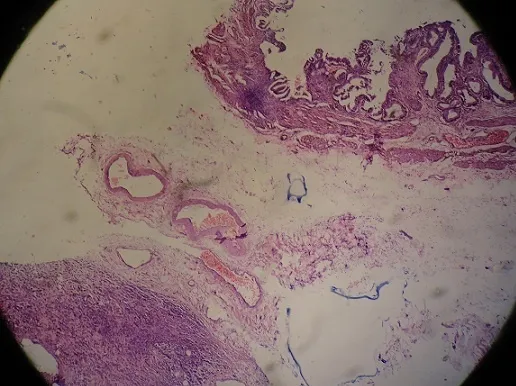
Metastatic lobular breast carcinoma (bottom left) Infiltrating the gallbladder wall (top right) : ( HEx20).
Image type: pathology (h&e)